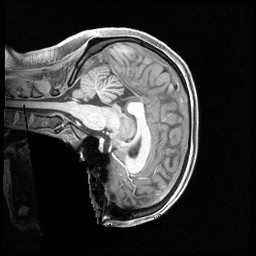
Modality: T1w
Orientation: sagittal
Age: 21
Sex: female
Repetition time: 2.4 s
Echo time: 0.00222 s